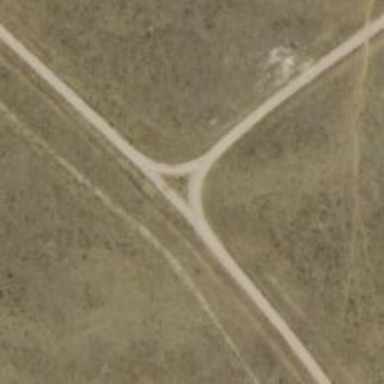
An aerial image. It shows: Road leading to wind farm area designated for service vehicles.